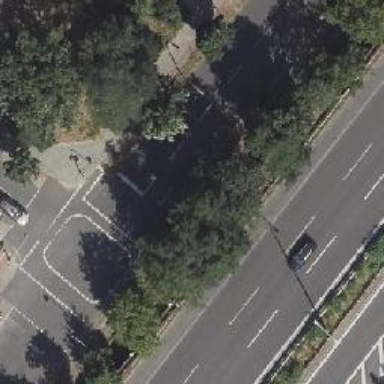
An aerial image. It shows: Tertiary road with asphalt surface and cycle track.